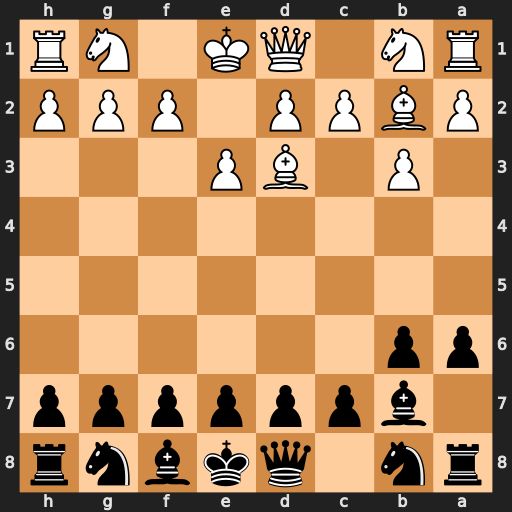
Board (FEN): rn1qkbnr/1bpppppp/pp6/8/8/1P1BP3/PBPP1PPP/RN1QK1NR
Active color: b
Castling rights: KQkq
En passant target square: -
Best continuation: Bxg2 Bxg7 Bxg7 Qg4 Bxa1